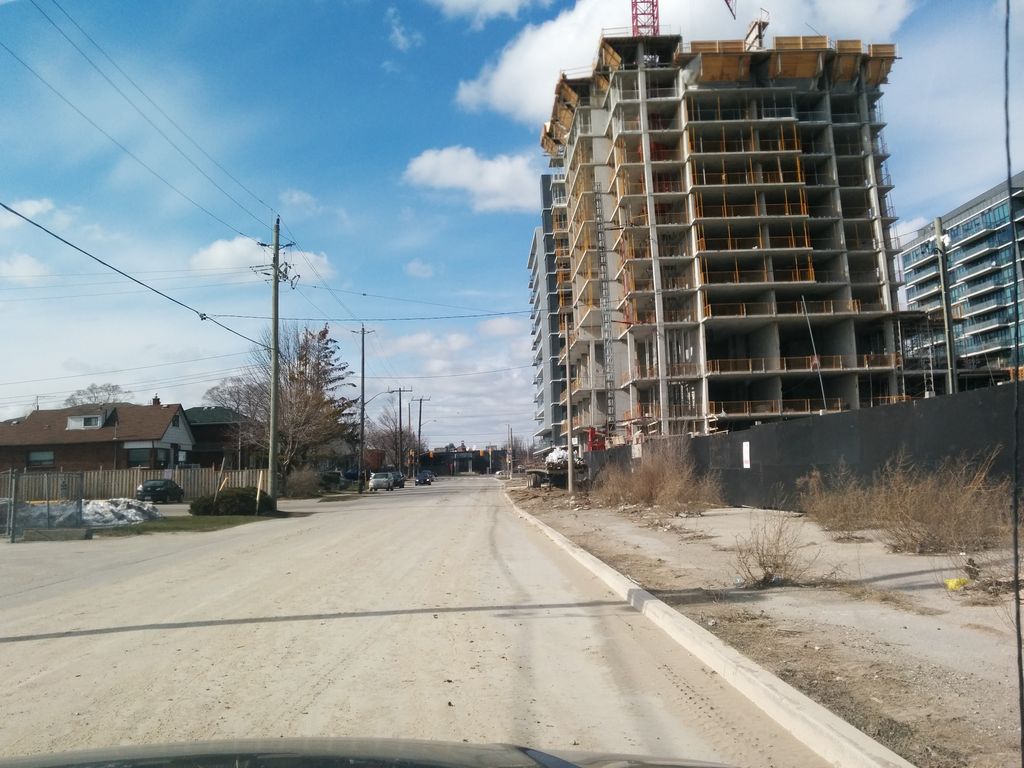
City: toronto